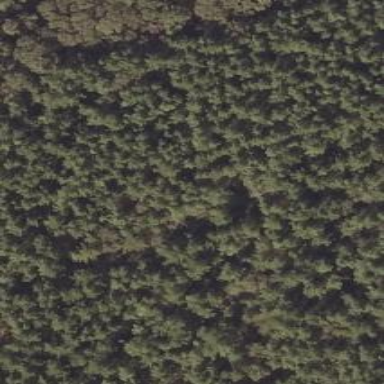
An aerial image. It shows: Forest with needle-leaved trees.